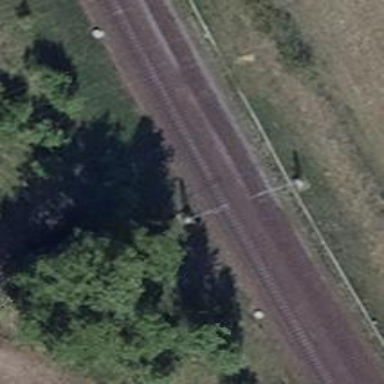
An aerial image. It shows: Railway milestone with catenary mast.